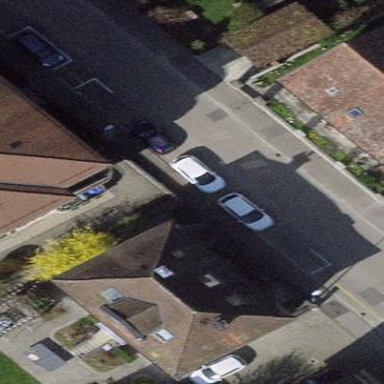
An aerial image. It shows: Parking available on the street side.